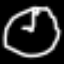
Label: clock